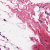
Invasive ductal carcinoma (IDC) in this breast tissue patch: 0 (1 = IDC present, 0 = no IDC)